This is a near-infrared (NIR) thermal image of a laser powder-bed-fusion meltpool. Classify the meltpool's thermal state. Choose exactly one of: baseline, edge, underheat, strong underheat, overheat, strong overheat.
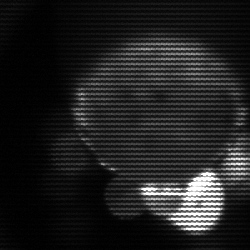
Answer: edge